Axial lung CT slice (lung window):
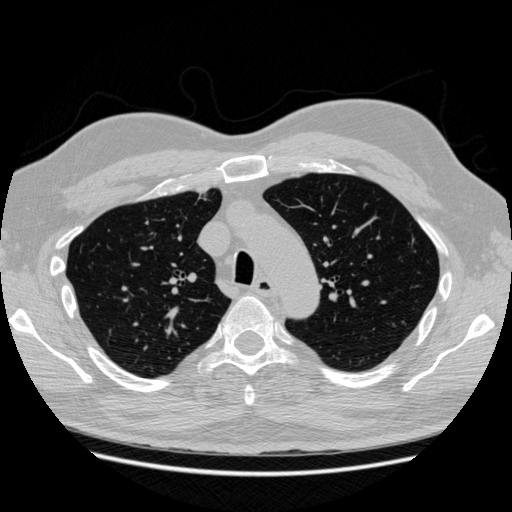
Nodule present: no